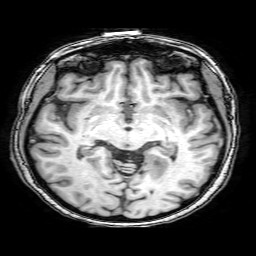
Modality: T1w
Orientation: coronal
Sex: female
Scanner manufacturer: philips
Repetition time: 0.008055 s
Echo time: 0.00368 s